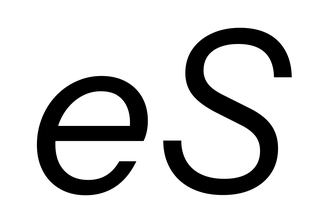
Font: InstrumentSans-Italic_Italic